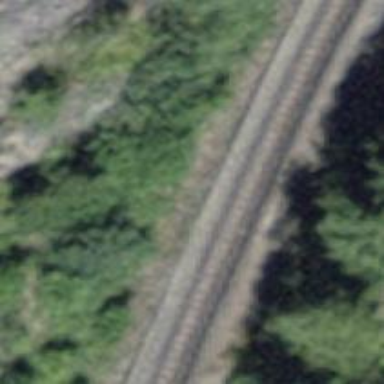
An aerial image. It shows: Narrow-gauge railway line with electrification.